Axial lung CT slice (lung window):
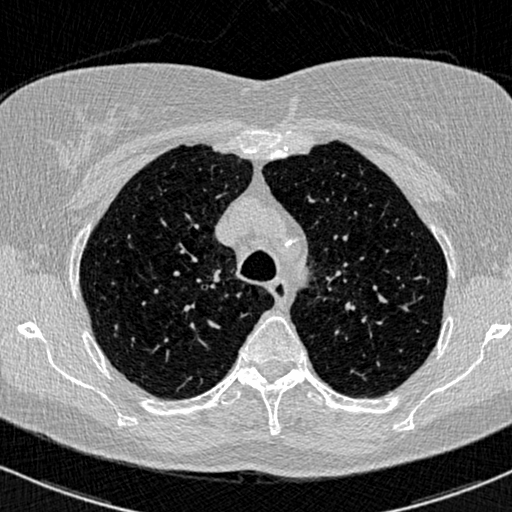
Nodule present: no